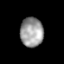
Tissue: lung
Cell type: Others
Senescence score: 0.215
Nuclear area (px): 667
Mean DAPI intensity: 154.817